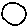
Label: circle